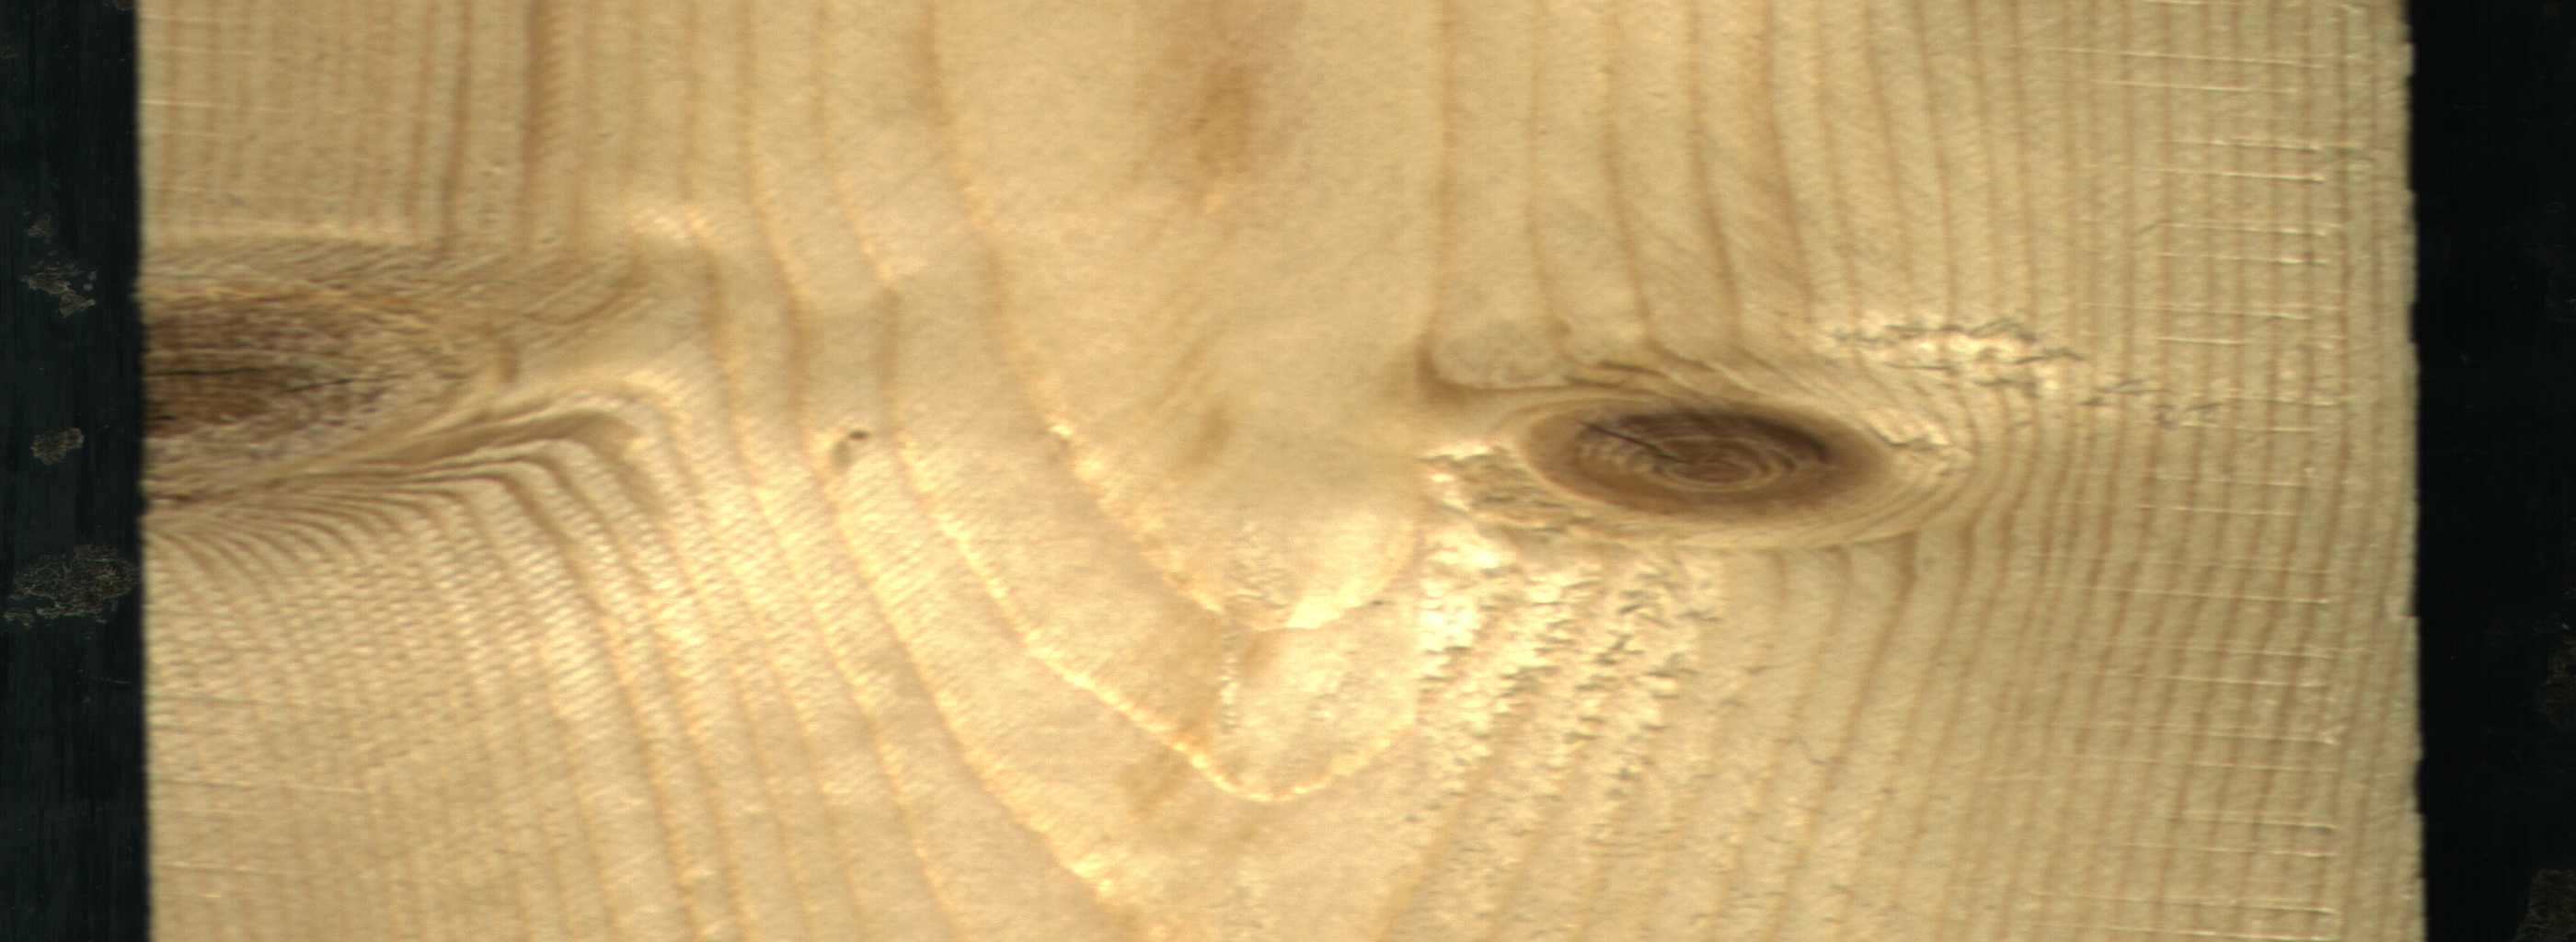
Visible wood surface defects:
knot_with_crack
Live_Knot